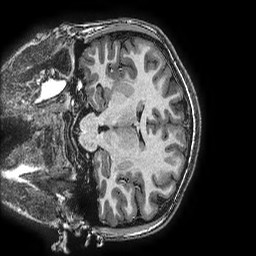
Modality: T1w
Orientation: coronal
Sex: male
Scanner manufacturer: ge
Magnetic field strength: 3 T
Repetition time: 0.0077 s
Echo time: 0.003436 s